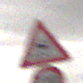
Verkehrszeichen: SchleuderOderRutschgefahr
Zusatzzeichen unten: Geschwindigkeit130
Umgebung: Outdoor, Nature
Tageszeit: Midday
Wetter: Overcast
Licht: Natural
Jahreszeit: NotSpecified
Kontrast: LowContrast